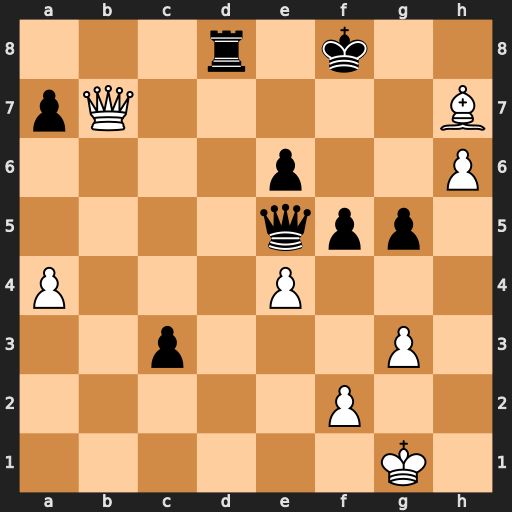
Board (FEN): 3r1k2/pQ5B/4p2P/4qpp1/P3P3/2p3P1/5P2/6K1
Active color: w
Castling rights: -
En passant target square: -
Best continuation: Bg6 Rd1+ Kh2